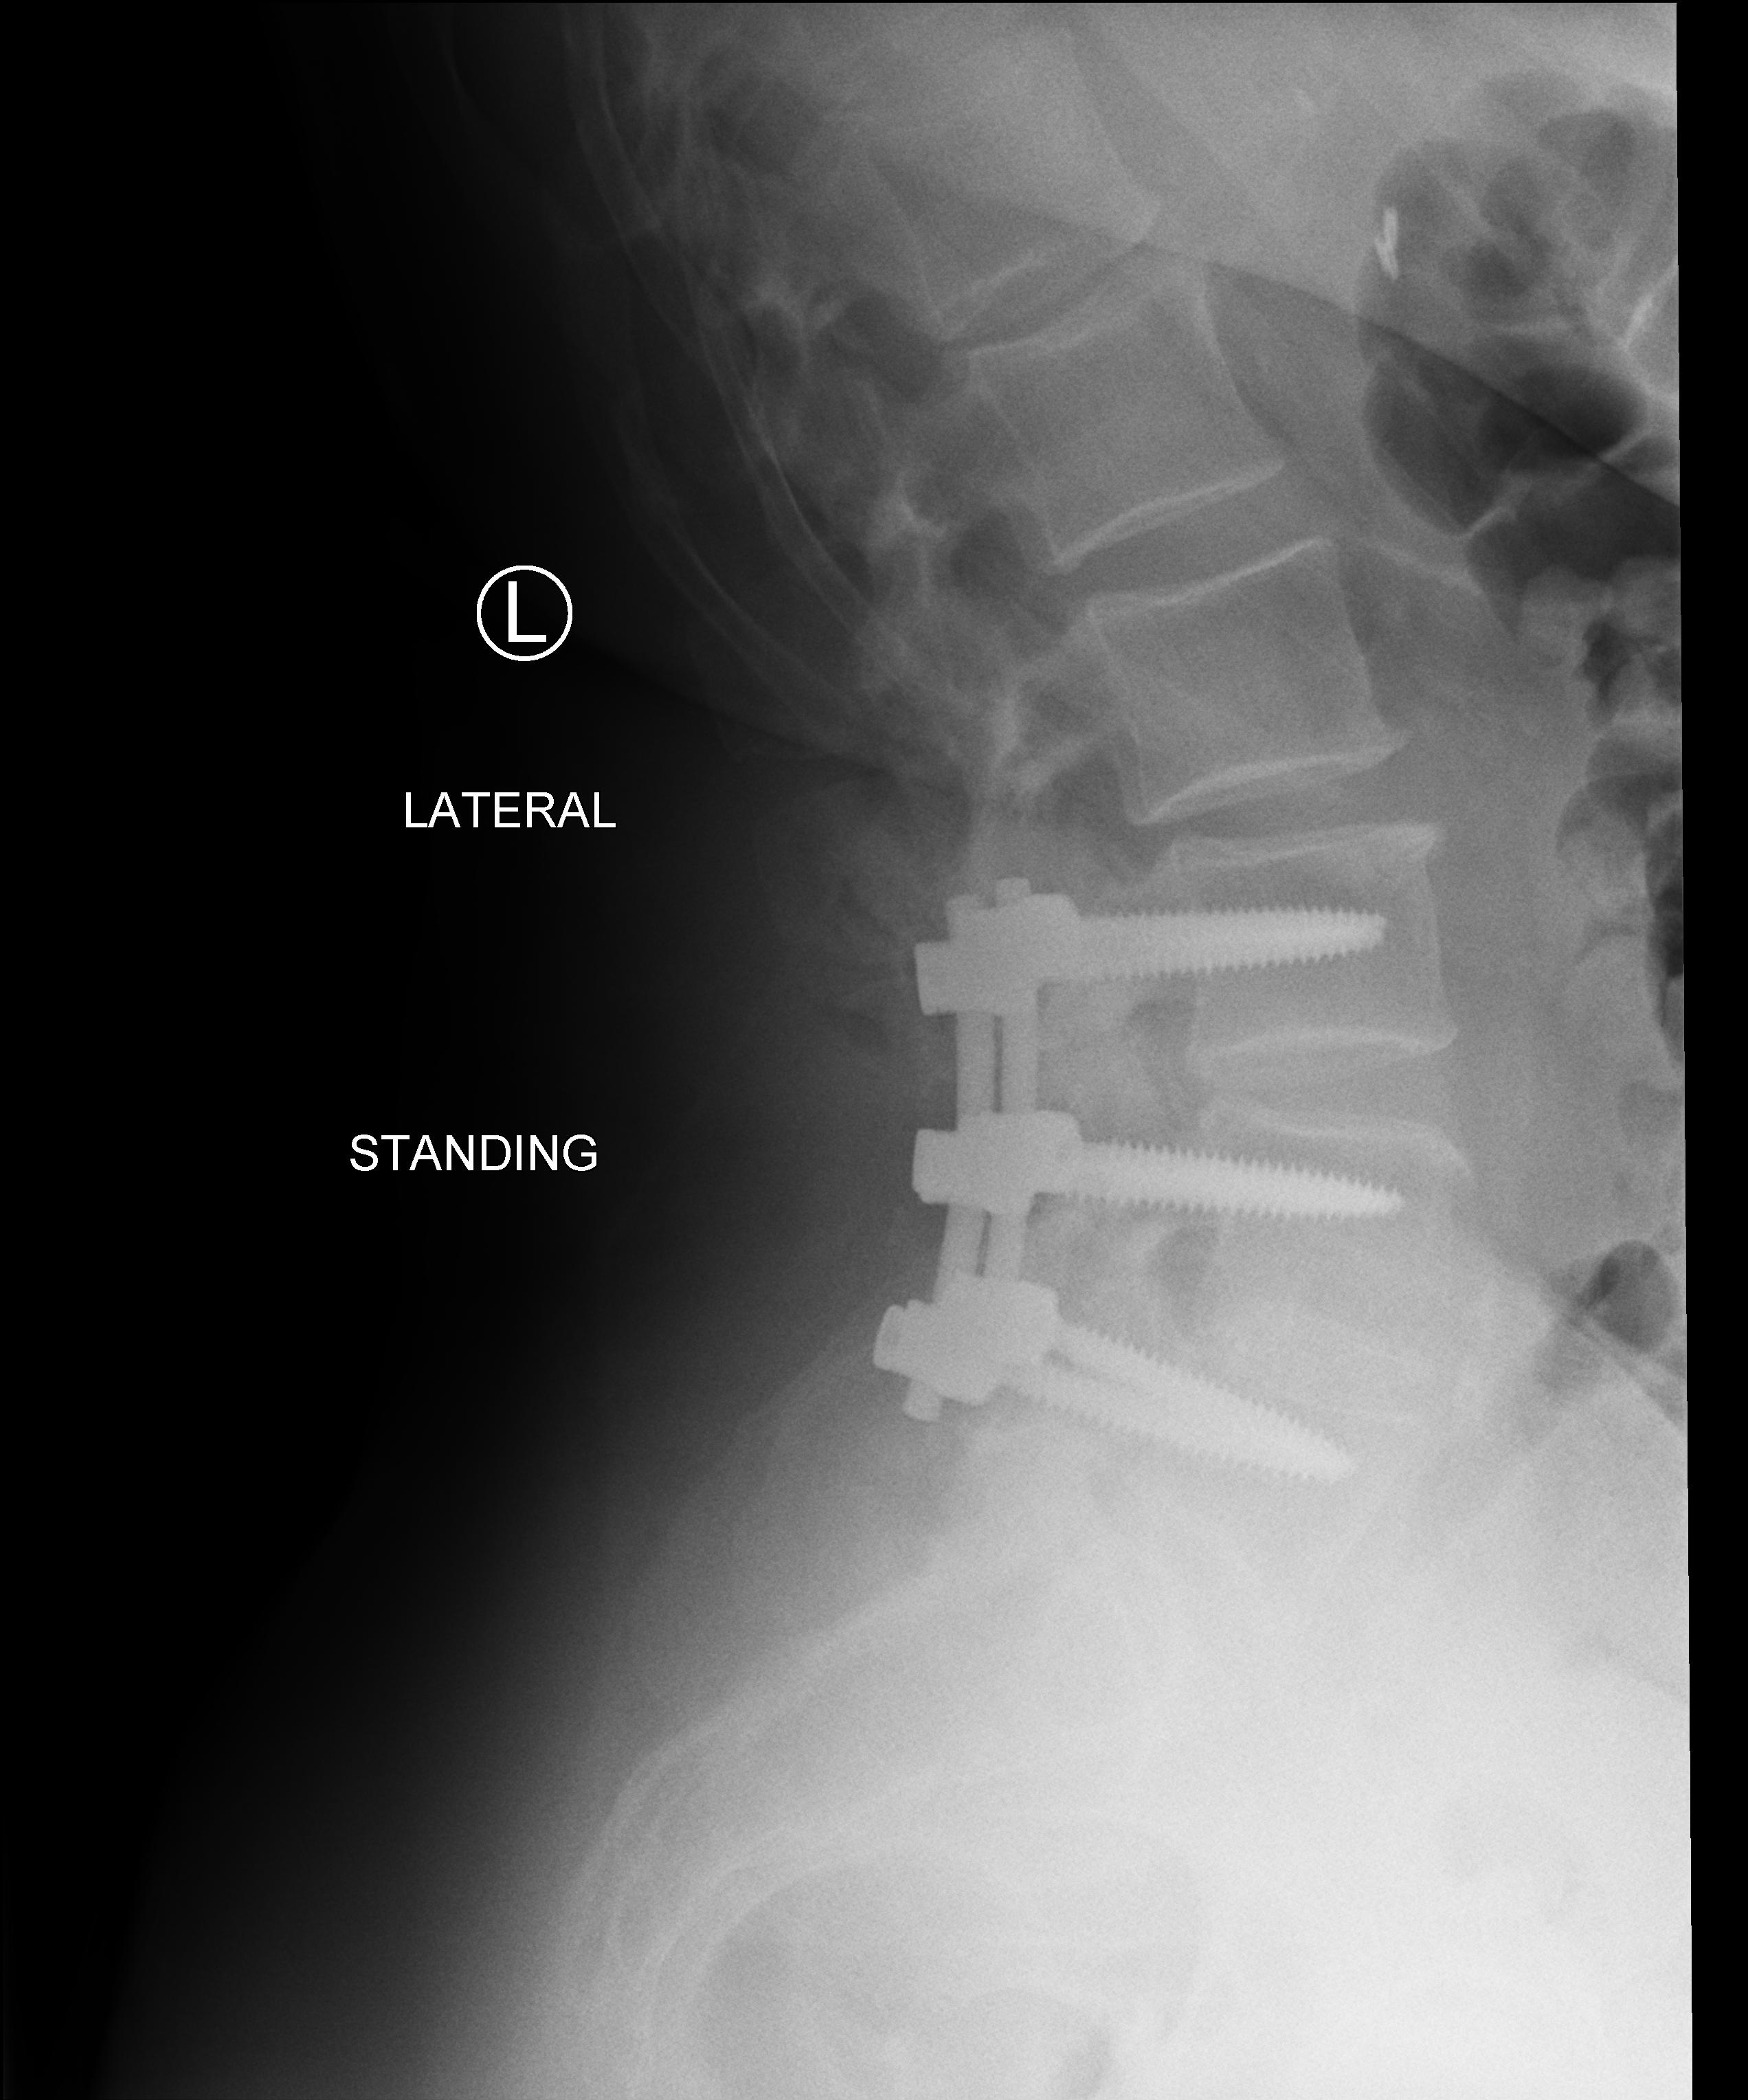
View: LATERAL
Implant manufacturer: Styker everest (K2M)